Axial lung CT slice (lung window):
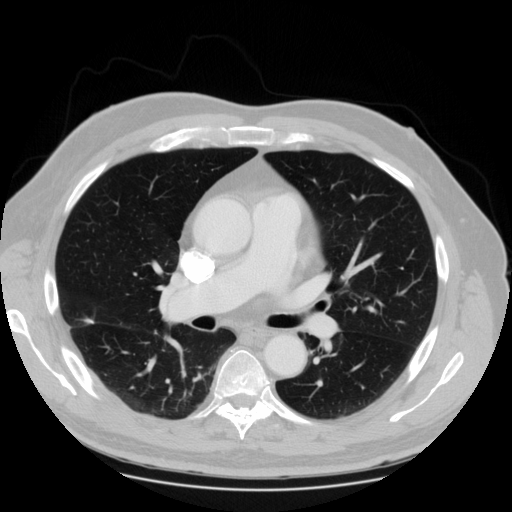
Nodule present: no